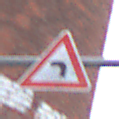
Verkehrszeichen: KurveLinks
Umgebung: Outdoor, Suburban
Tageszeit: MorningAfternoon
Wetter: Overcast
Licht: Natural
Jahreszeit: NotSpecified
Kontrast: LowContrast